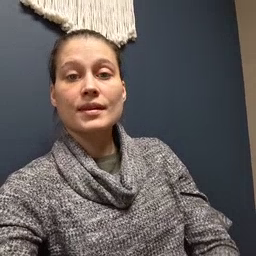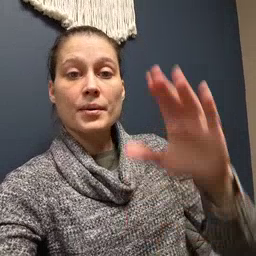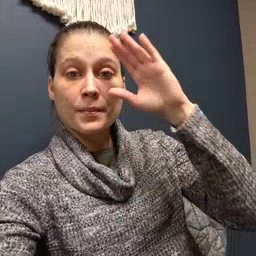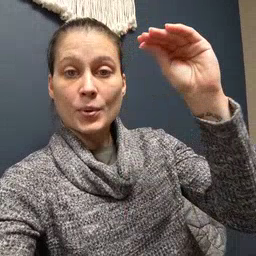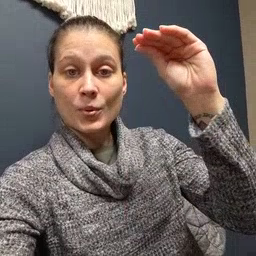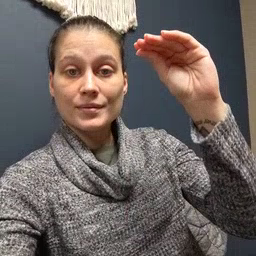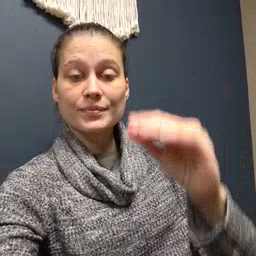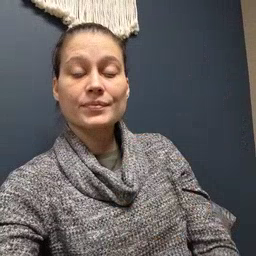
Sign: boy